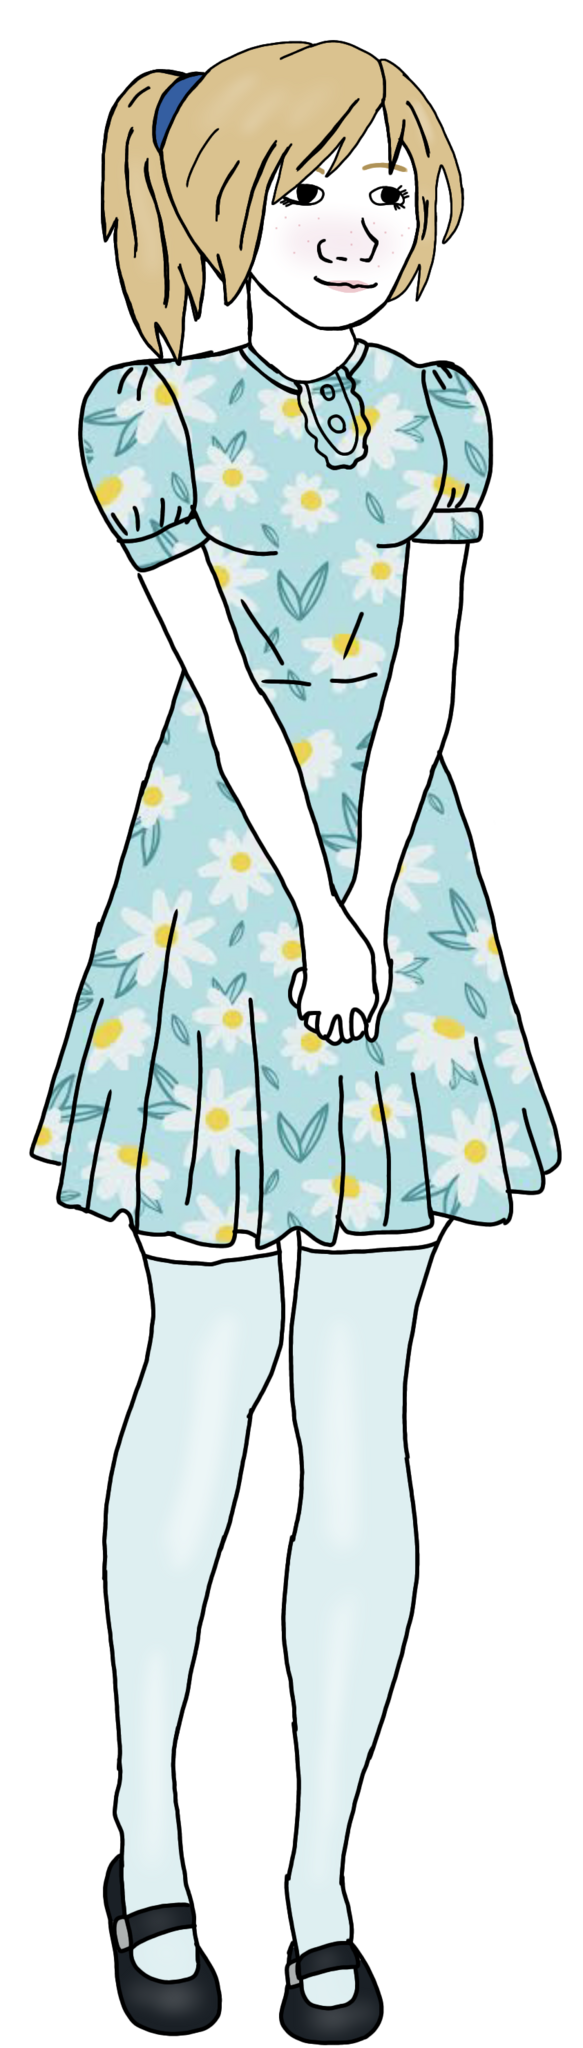
Label: 5_Trad_Wife